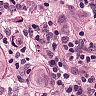
Metastatic tissue present: yes